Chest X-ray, PA view. Patient: 52 years old, sex M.
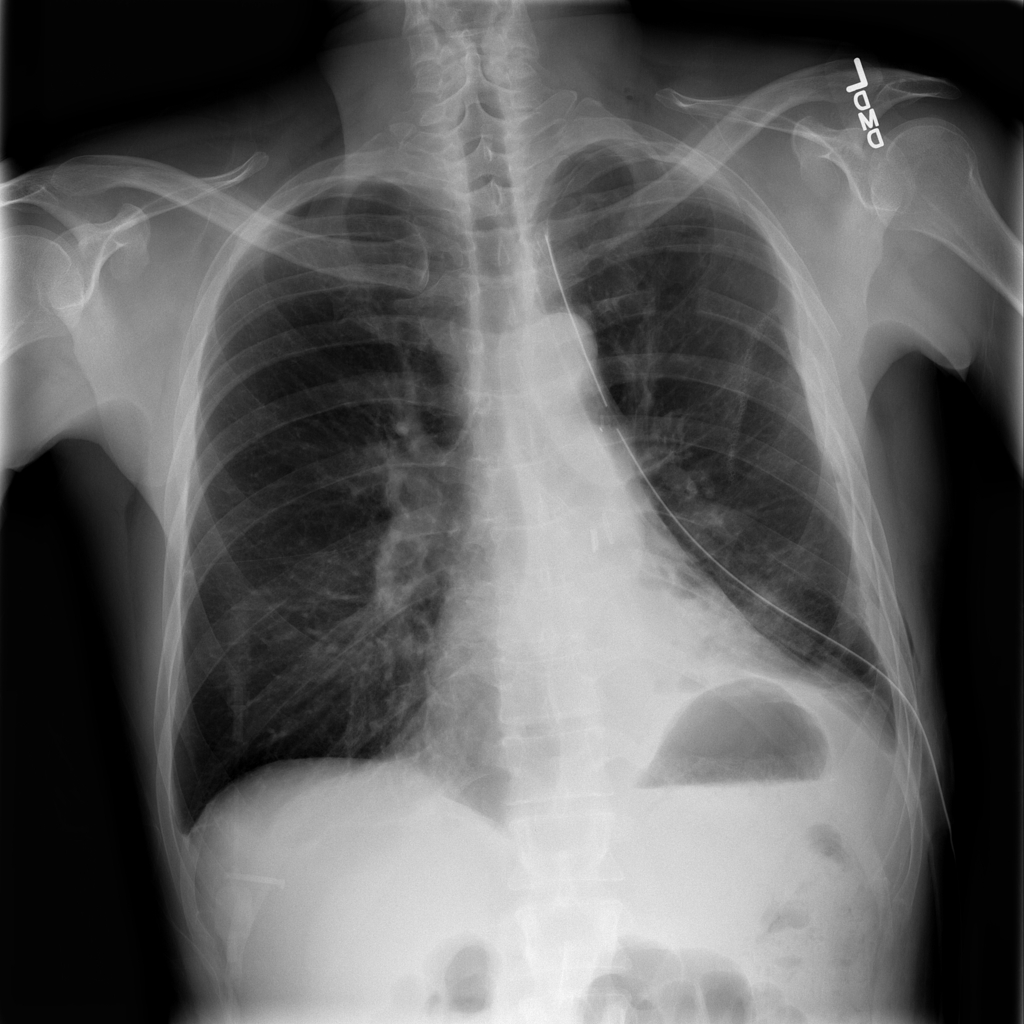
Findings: Consolidation